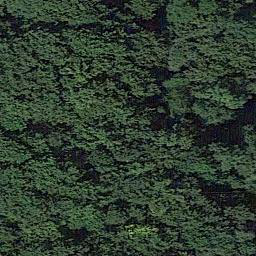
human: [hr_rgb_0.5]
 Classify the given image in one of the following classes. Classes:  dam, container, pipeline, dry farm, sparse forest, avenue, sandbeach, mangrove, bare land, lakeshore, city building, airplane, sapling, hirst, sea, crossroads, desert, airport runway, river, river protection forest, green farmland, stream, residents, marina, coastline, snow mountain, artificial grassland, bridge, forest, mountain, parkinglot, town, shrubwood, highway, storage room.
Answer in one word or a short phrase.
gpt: forest